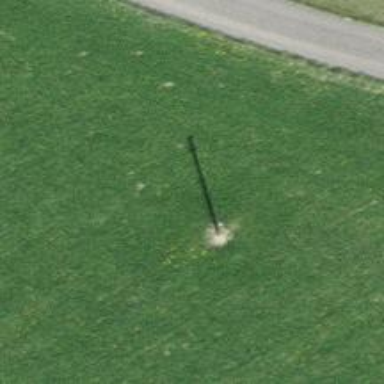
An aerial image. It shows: Utility pole as the man-made structure.